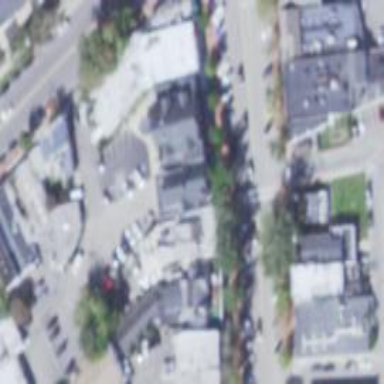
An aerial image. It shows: Commercial building.